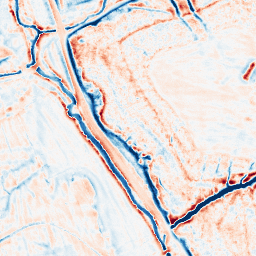
Category: edge_preserving
Decomposition family: bilateral
Decomposition parameters: d: 15
sigma_color: 50
sigma_space: 100
Upsampling method: bicubic_16x
Upsampling parameters: scale: 16
Upsampling scale: 16